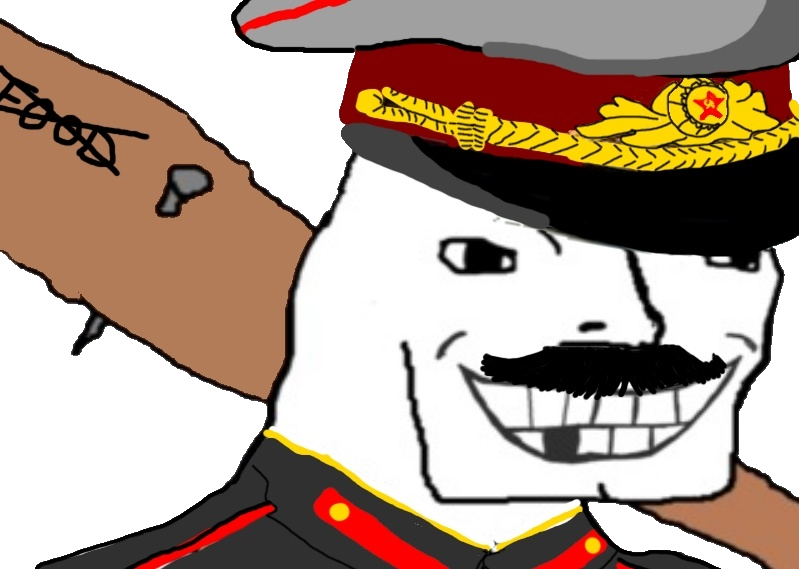
Label: 5_Grug